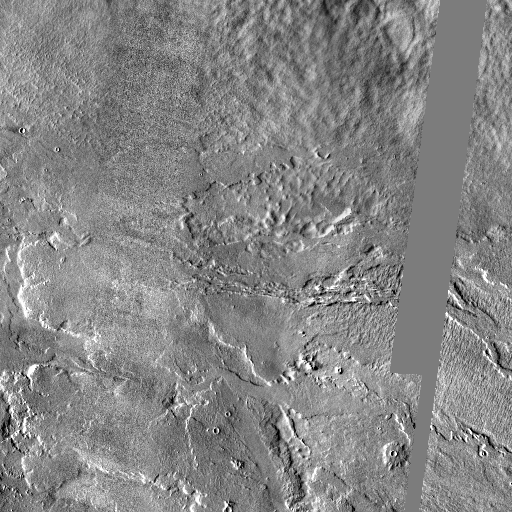
Crater classes present: Background, Other, Buried